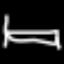
Label: bed